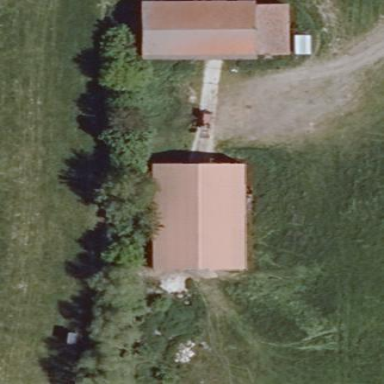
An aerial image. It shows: Rural barn.